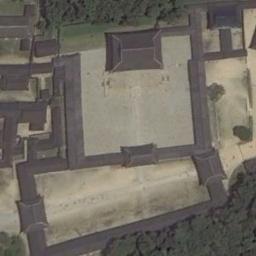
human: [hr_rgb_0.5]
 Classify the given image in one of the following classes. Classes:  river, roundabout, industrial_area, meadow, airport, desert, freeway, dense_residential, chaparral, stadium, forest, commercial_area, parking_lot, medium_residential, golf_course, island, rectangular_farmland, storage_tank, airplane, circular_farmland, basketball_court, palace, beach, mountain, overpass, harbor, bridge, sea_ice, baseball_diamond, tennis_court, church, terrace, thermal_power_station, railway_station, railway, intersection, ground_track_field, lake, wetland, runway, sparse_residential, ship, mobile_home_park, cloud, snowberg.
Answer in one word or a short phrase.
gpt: palace